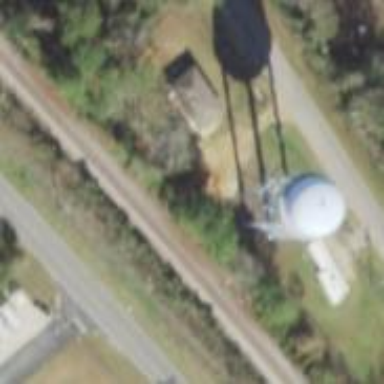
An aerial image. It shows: Man-made water works facility.